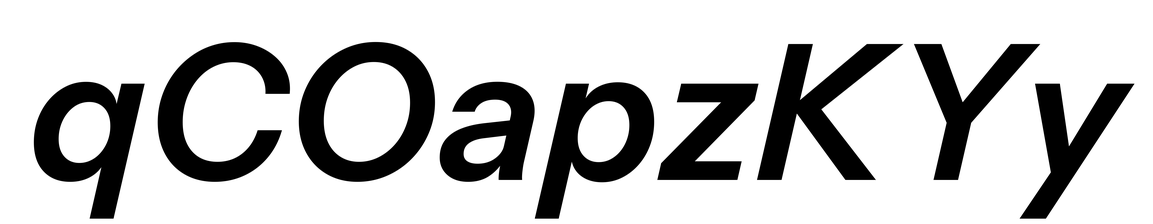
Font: InstrumentSans-Italic_SemiBold_Italic